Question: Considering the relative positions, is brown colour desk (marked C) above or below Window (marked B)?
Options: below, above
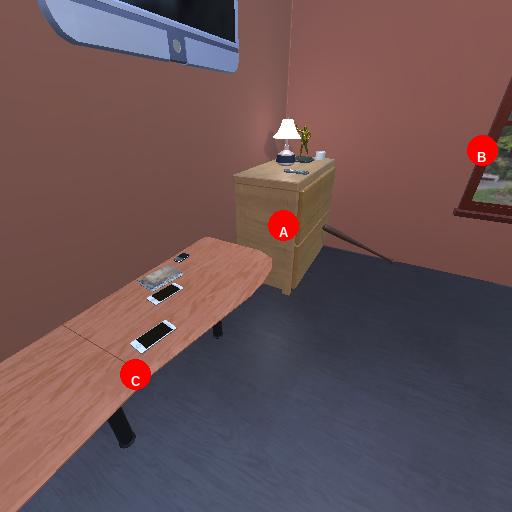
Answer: below